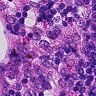
Metastatic tissue present: no